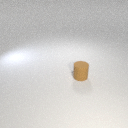
small brown rubber cylinder